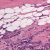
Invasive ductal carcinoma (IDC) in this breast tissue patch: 1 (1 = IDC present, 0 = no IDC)